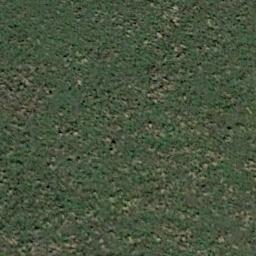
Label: meadow